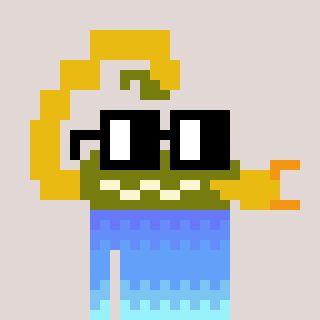
a pixel art character with square black glasses, a scorpion-shaped head and a hotbrown-colored body on a warm background